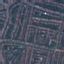
Land use / land cover class: Residential